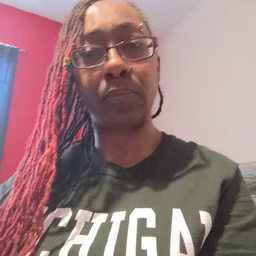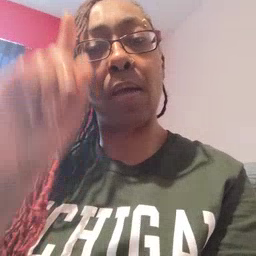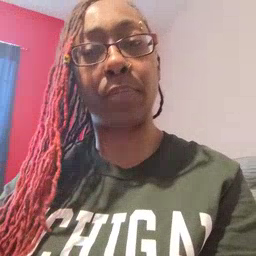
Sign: up